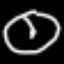
Label: clock